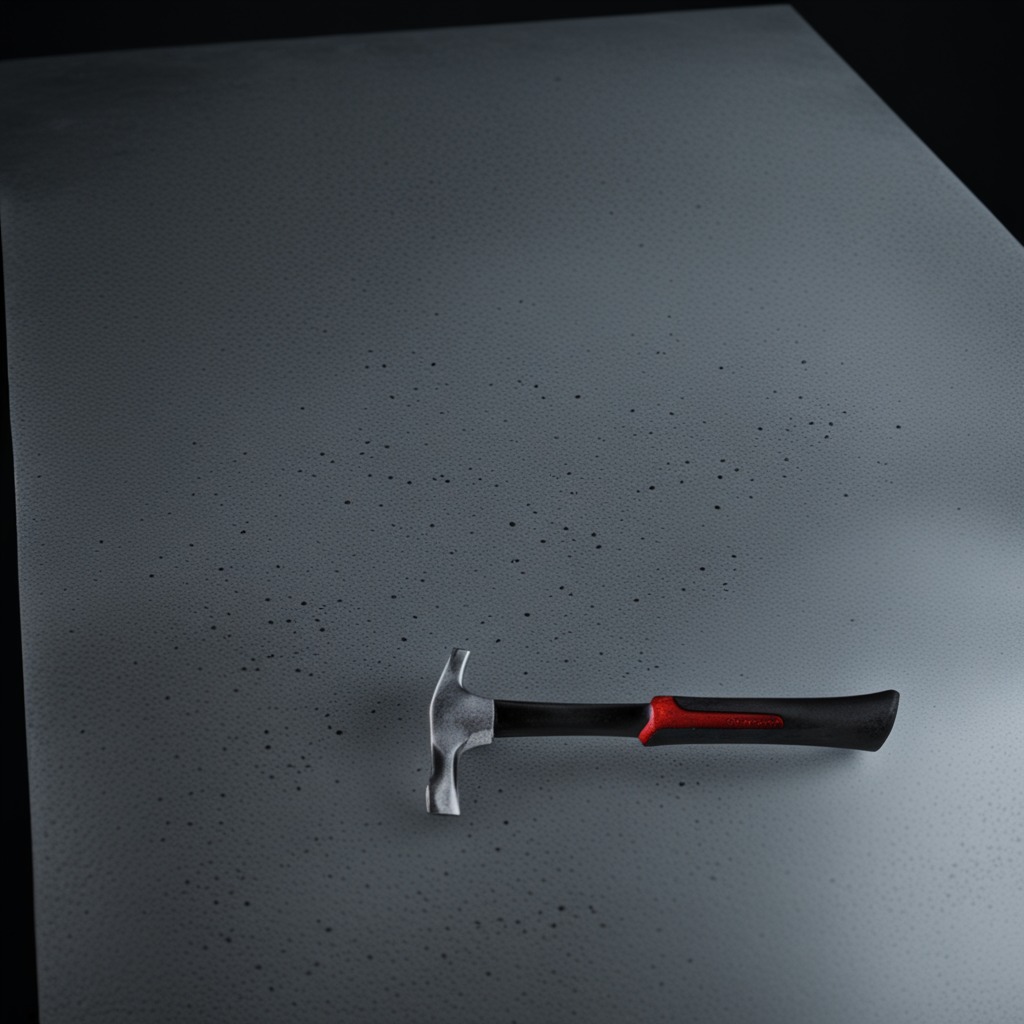
A hammer lying on the granite table inside a workshop at night dim ambient light soft shadows worn but